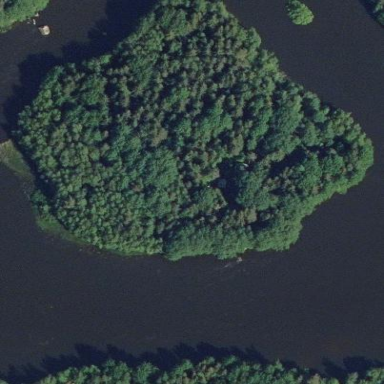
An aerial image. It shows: Islet covered with woodland.